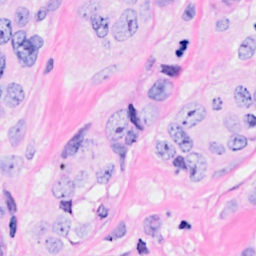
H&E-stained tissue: Breast